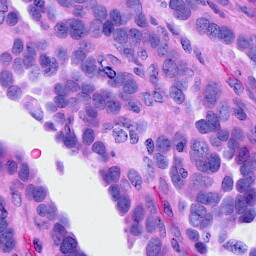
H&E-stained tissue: Ovarian